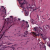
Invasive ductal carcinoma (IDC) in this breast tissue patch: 1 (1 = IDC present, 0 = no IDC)